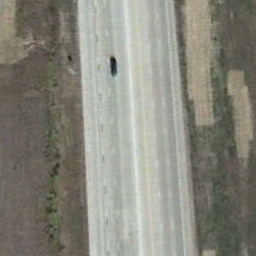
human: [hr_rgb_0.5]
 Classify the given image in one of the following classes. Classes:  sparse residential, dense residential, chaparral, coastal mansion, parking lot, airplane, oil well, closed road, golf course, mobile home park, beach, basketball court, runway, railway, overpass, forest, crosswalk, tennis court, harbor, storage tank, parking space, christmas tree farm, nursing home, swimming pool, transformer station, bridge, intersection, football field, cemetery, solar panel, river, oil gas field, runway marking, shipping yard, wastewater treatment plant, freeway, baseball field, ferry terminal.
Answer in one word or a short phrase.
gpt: freeway